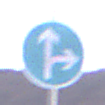
Verkehrszeichen: VorgeschriebeneFahrtrichtungGeradeausOderRechts
Umgebung: Outdoor, Nature
Tageszeit: Dusk
Wetter: Clear
Licht: Natural
Jahreszeit: NotSpecified
Kontrast: LowContrast